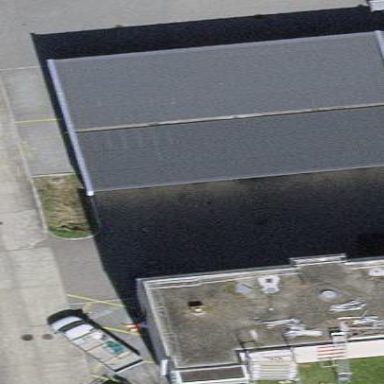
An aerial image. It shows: Group of garages.